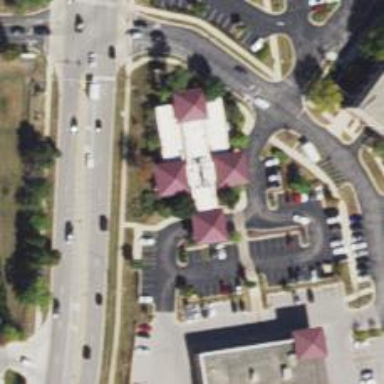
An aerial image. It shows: Clinic providing healthcare services.